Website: walmart
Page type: customer-info-address
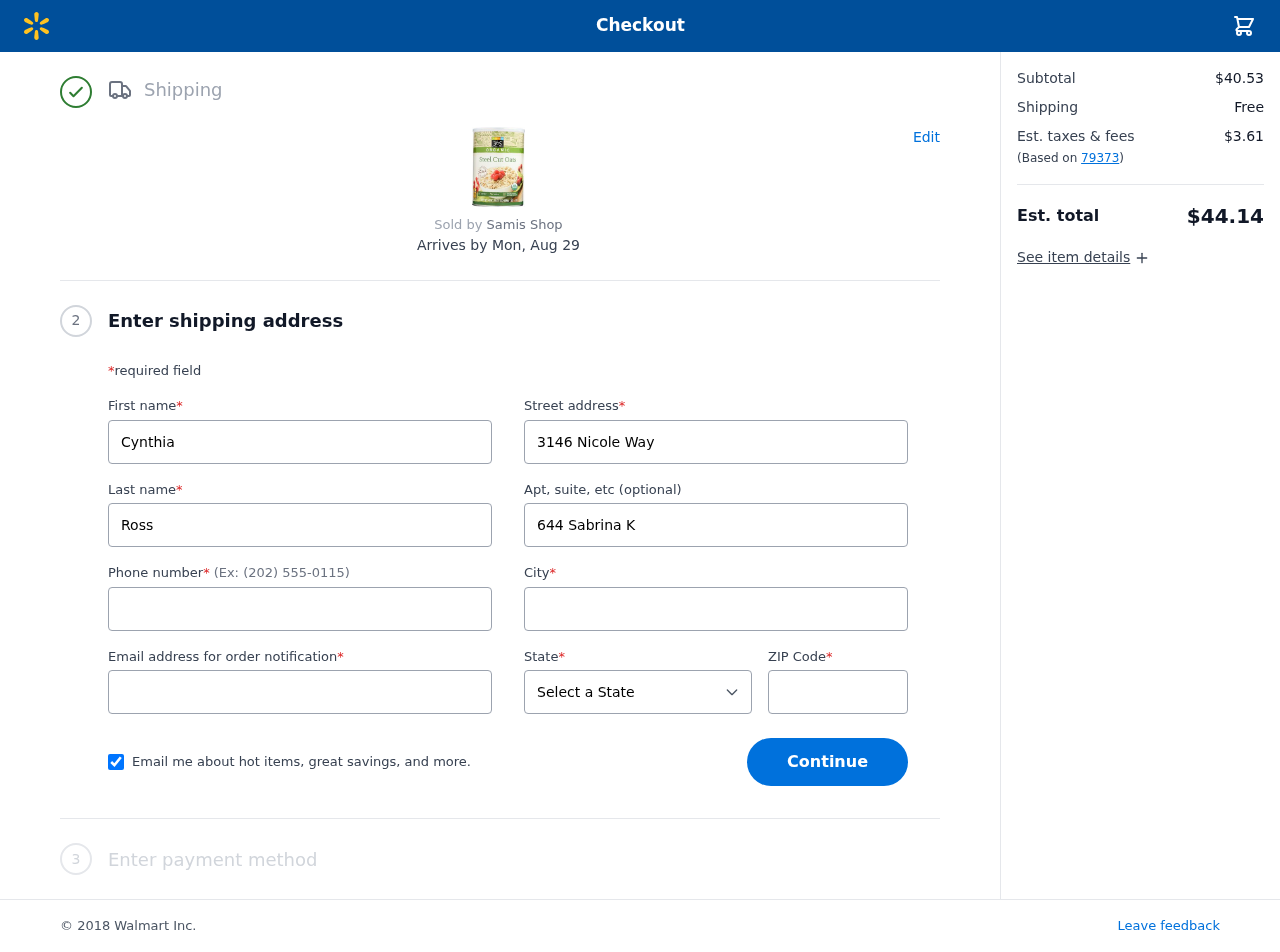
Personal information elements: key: PII_CITY
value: South Jonathanview
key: PII_EMAIL
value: cynthia_ross@gmail.com
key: PII_FIRSTNAME
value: Cynthia
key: PII_LASTNAME
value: Ross
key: PII_PHONE
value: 2446128564
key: PII_POSTCODE
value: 79373
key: PII_STATE
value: South Carolina
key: PII_STREET
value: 3146 Nicole Way
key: PII_STREET2
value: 644 Sabrina Key Suite 537
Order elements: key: ORDER_DELIVERY_DATE
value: Mon, Aug 29
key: ORDER_SUBTOTAL
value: $40.53
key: ORDER_SHIPPING_COST
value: Free
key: ORDER_TAX
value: $3.61
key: ORDER_TOTAL
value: $44.14